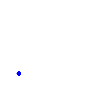
Particle: kaon